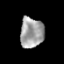
Tissue: prostate
Cell type: T cells
Senescence score: 0.356
Nuclear area (px): 701
Mean DAPI intensity: 160.563